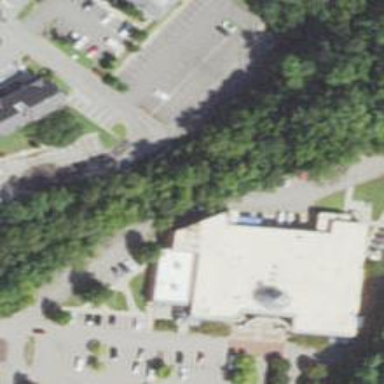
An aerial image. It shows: Clinic building providing healthcare services.